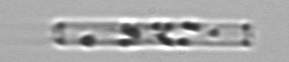
Label: Cerataulina_pelagica